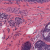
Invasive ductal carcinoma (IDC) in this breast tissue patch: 0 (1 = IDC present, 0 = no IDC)